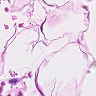
Metastatic tissue present: no